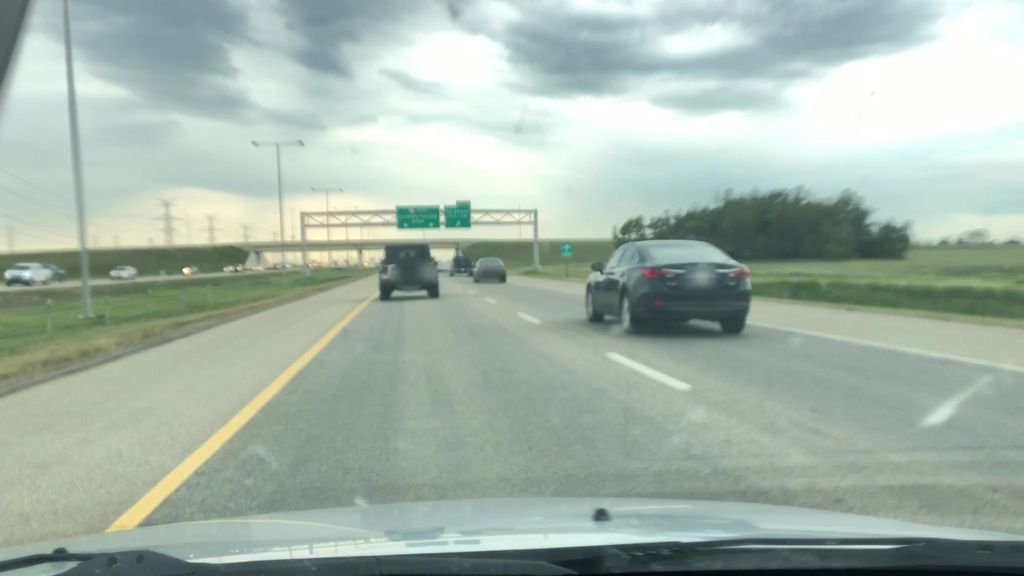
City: edmonton